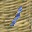
Label: 1